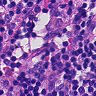
Metastatic tissue present: no